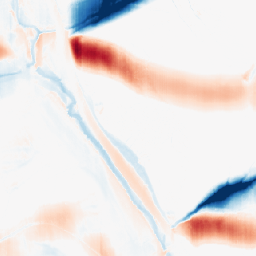
Category: morphological
Decomposition family: morphological_ellipse
Decomposition parameters: operation: average
width: 50
height: 5
Upsampling method: nearest
Upsampling parameters: scale: 4
Upsampling scale: 4